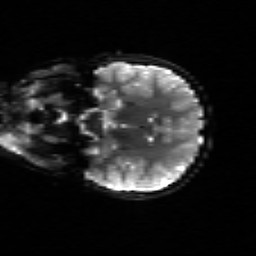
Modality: sbref
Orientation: coronal
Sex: female
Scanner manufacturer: siemens
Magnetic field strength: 3 T
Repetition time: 5 s
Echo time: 0.071 s